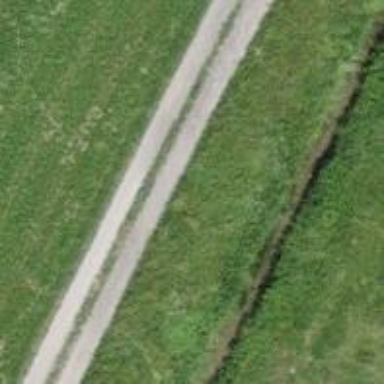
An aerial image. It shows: Track with fine gravel surface. The track type is grade 2.